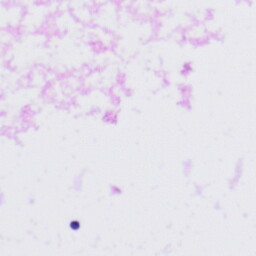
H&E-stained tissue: Tonsil